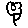
Label: flower